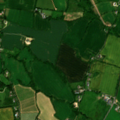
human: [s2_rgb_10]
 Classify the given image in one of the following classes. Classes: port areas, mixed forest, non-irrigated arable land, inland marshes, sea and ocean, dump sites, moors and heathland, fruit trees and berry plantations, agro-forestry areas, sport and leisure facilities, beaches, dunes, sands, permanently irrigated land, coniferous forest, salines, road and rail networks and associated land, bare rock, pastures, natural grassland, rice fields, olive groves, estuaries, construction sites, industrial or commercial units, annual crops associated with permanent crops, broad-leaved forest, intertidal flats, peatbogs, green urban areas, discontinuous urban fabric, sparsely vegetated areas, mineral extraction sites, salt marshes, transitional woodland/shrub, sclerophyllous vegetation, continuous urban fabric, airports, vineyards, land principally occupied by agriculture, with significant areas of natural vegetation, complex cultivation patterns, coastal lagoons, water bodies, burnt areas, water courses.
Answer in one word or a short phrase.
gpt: discontinuous urban fabric, non-irrigated arable land, pastures